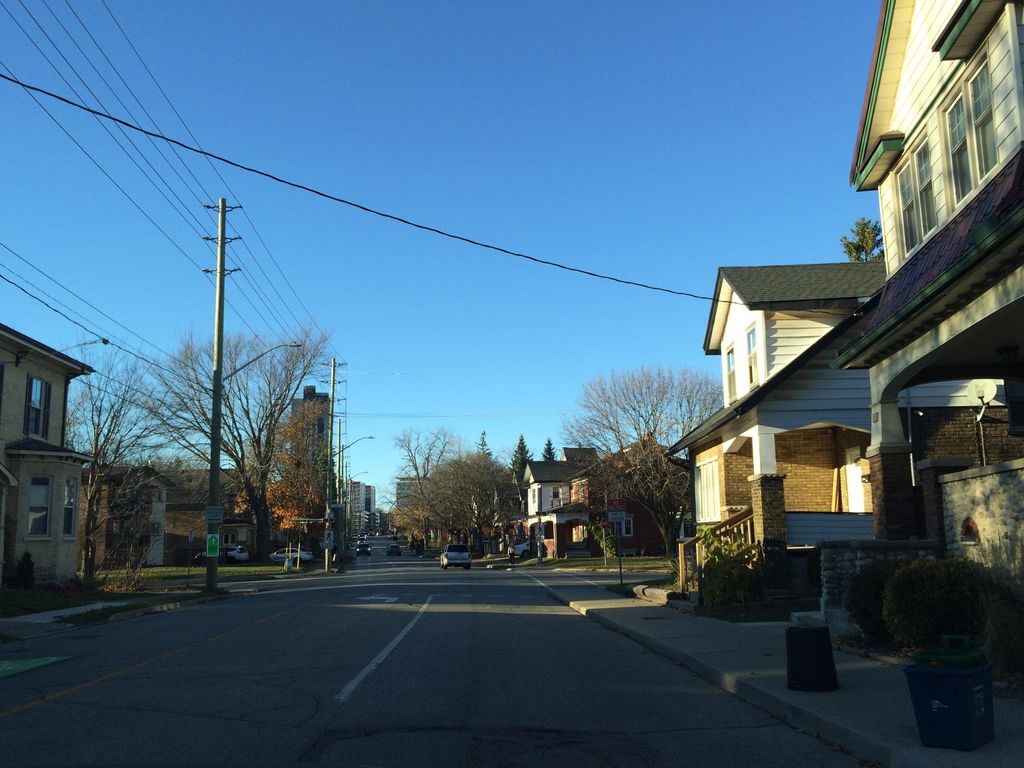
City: kitchener-waterloo